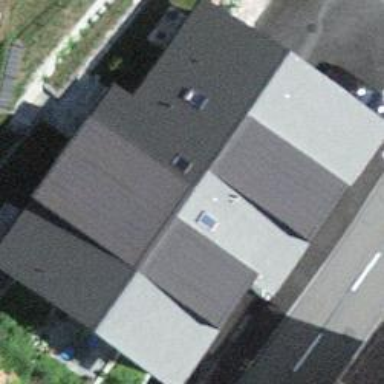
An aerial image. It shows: Dormitory building.